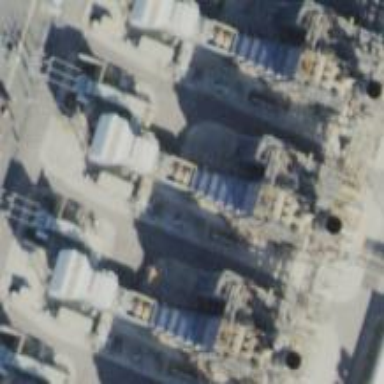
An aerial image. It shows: Gas turbine power generator.